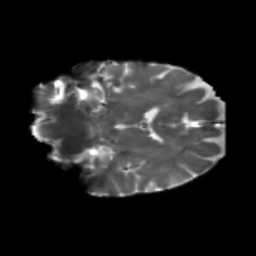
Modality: T2w
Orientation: coronal
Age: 71
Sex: female
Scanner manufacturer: siemens
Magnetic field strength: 3 T
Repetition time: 5.25 s
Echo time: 0.08 s